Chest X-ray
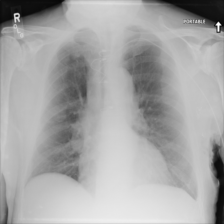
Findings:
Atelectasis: negative
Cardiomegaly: negative
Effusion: negative
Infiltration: negative
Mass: negative
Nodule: negative
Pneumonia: negative
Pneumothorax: negative
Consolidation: negative
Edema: negative
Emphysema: negative
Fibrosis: negative
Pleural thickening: negative
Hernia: negative